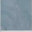
Piece: xx